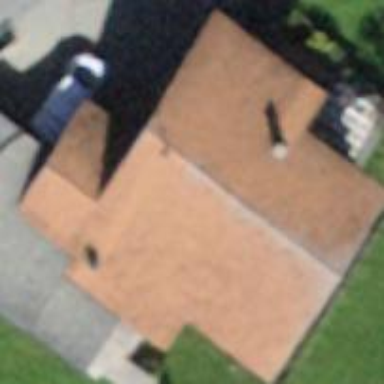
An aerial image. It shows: Building with tile roof.